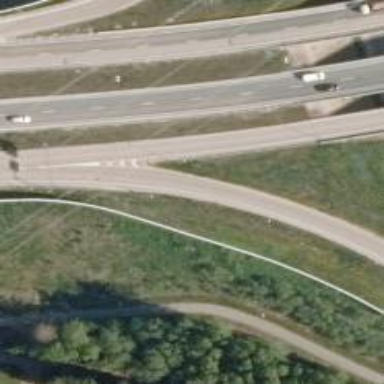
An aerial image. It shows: Trunk link highway with asphalt surface.